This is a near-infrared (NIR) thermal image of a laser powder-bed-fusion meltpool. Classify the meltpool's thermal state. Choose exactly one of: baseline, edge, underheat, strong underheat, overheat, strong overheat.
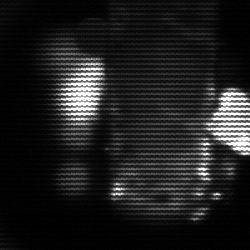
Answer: strong underheat